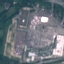
Land use / land cover: Industrial